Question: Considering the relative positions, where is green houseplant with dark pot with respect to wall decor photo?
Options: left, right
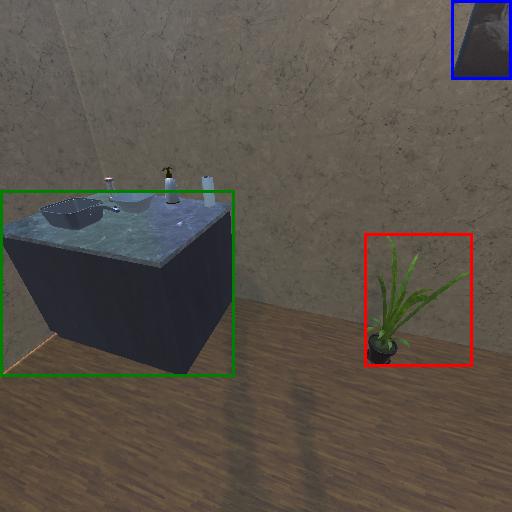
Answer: left